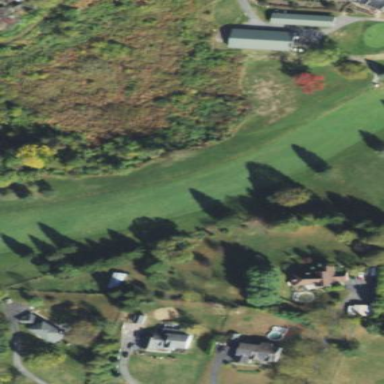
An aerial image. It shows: Grassy area designated as golf fairway.